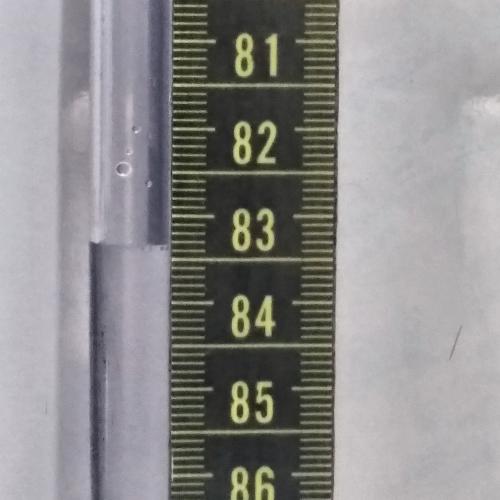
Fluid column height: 83.3 cm